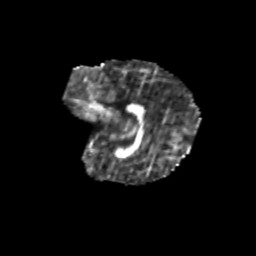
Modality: FA
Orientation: sagittal
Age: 6
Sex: female
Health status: healthy